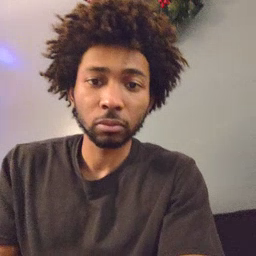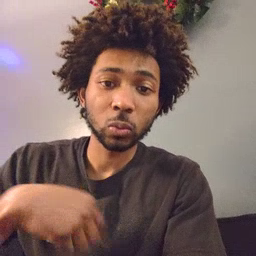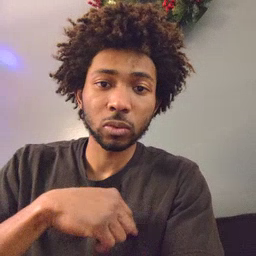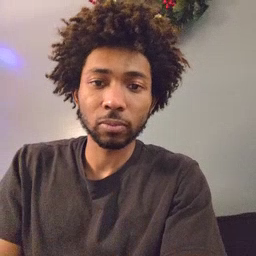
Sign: weus